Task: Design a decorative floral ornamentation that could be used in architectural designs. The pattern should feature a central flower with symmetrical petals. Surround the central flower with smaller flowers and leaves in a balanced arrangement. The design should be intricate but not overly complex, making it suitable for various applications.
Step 793:
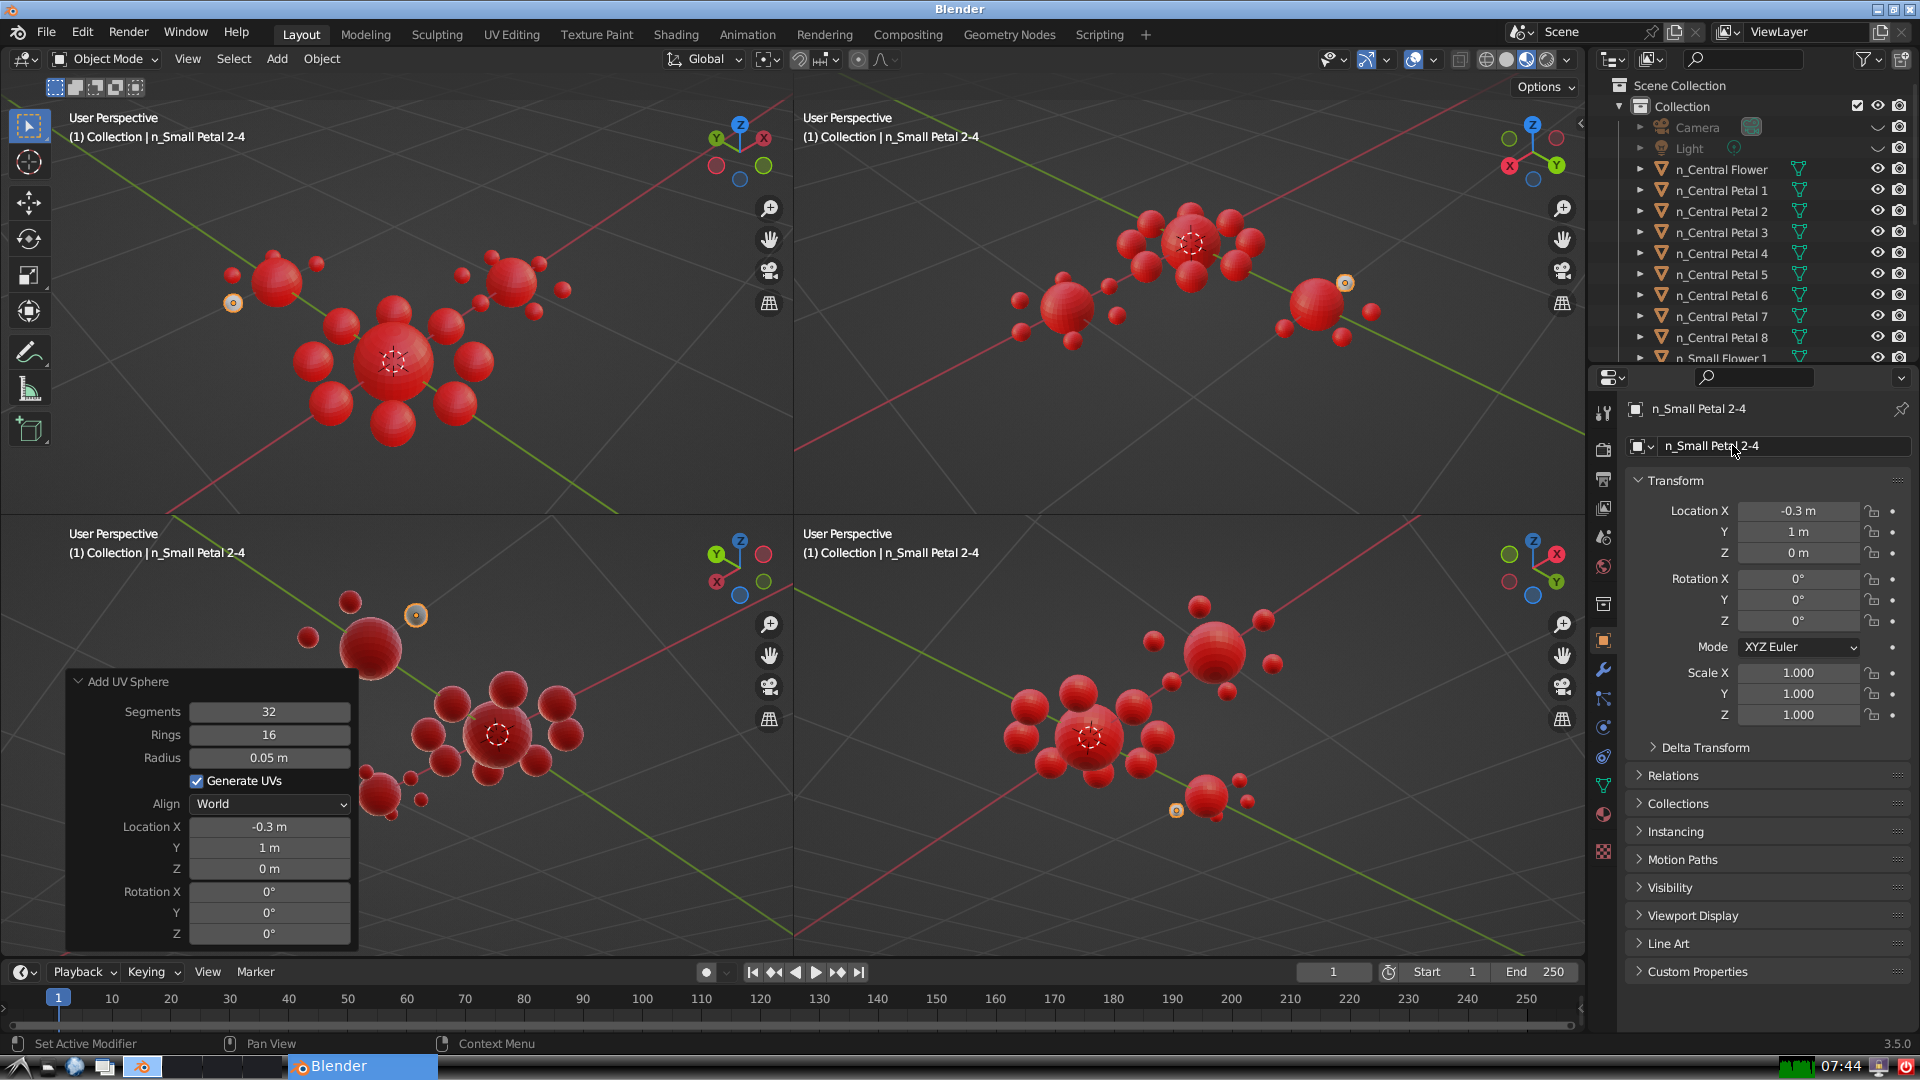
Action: {"mouse_move": [1603, 815]}